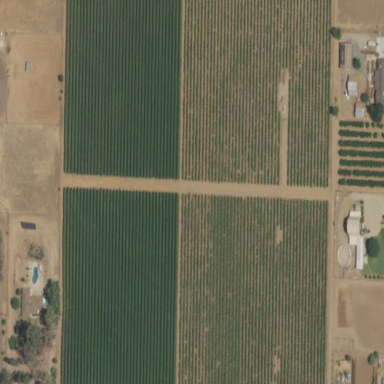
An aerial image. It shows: Vineyard.